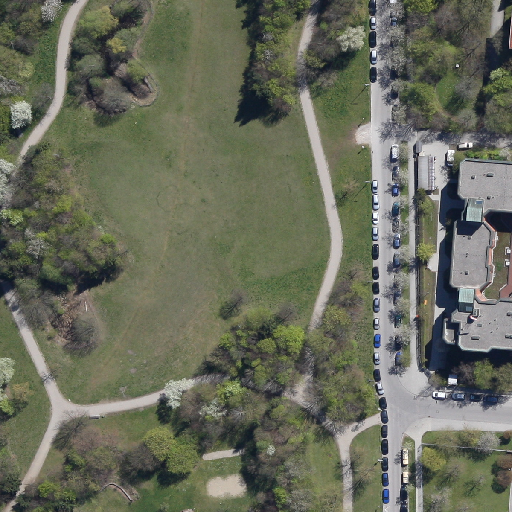
Referring expression: paved road along with tree